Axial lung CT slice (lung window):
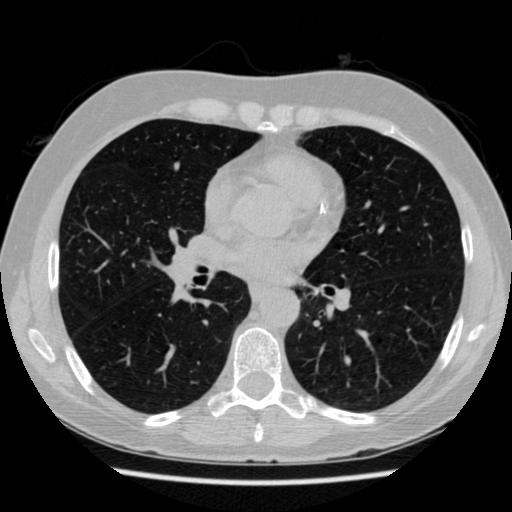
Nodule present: no